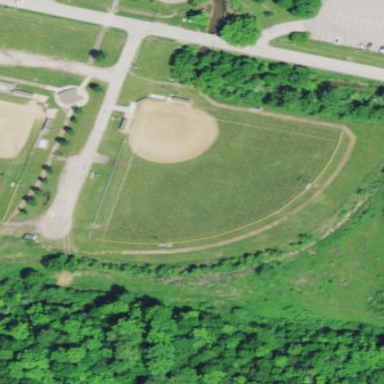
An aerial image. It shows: Baseball pitch for leisure land activities.